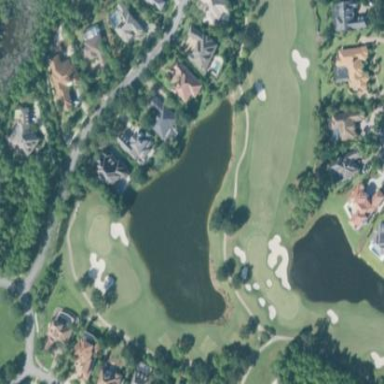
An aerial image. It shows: Scenic view of water hazard on golf course. The natural water feature adds beauty to the landscape.